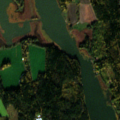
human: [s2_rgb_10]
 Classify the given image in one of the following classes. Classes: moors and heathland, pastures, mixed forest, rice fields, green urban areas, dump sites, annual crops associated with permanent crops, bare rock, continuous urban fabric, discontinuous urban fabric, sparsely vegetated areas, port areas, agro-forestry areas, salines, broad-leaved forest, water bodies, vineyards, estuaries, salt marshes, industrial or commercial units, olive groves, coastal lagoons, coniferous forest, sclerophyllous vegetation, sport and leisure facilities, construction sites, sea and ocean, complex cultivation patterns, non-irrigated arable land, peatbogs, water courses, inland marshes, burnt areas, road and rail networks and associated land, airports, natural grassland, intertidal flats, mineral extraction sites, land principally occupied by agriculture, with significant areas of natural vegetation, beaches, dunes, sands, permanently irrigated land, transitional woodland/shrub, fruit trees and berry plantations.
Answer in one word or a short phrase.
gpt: non-irrigated arable land, land principally occupied by agriculture, with significant areas of natural vegetation, coniferous forest, mixed forest, salt marshes, sea and ocean